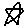
Label: star